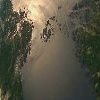
Label: water